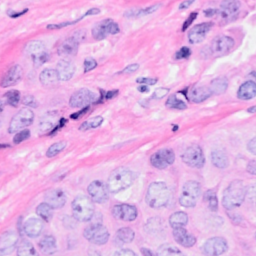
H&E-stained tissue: Breast